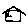
Label: house